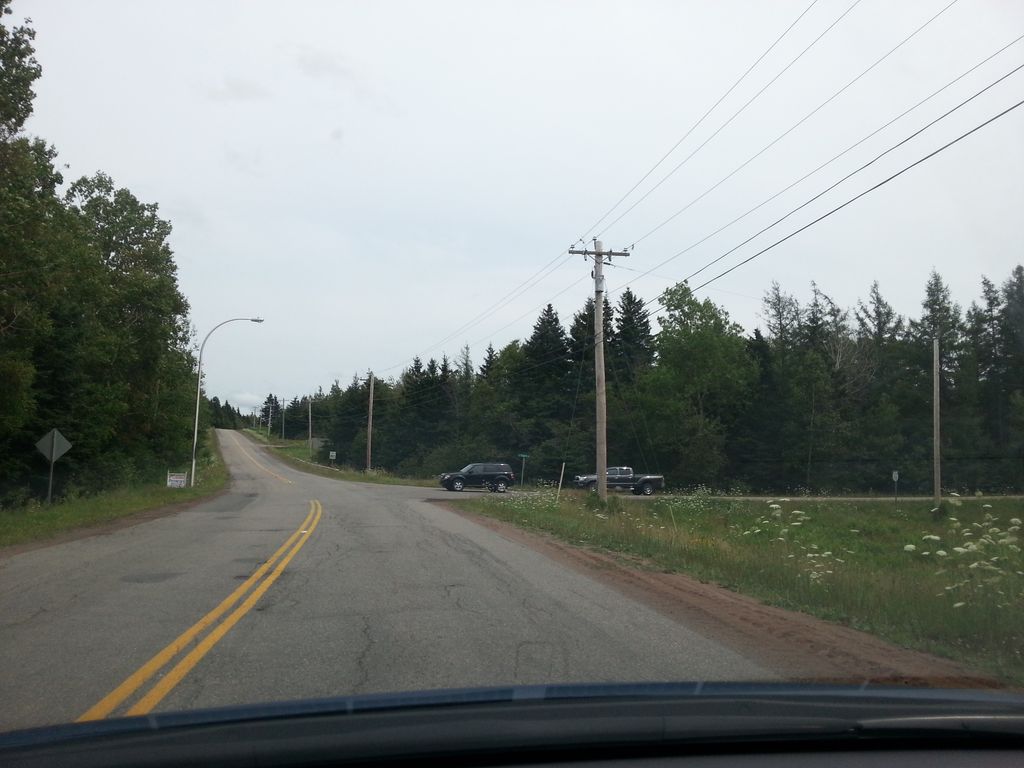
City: charlottetown